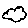
Label: cloud